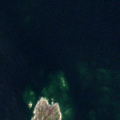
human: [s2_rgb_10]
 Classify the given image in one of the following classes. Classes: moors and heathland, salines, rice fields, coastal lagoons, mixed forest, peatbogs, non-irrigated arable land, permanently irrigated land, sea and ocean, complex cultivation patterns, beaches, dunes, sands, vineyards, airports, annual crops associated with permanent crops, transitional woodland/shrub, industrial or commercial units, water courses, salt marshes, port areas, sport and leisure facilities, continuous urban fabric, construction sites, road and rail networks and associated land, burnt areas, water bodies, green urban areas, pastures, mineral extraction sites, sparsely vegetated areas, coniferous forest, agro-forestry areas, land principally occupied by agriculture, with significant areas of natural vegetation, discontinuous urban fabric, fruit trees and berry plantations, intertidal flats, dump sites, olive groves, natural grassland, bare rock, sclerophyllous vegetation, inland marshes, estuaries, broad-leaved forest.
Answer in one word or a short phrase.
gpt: bare rock, sea and ocean